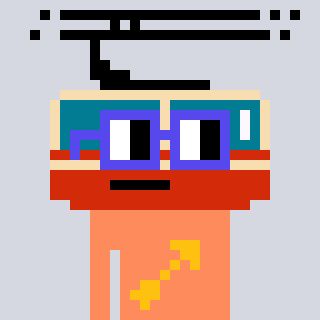
a pixel art character with square blue glasses, a tram wagon-shaped head and a peachy-colored body on a cool background